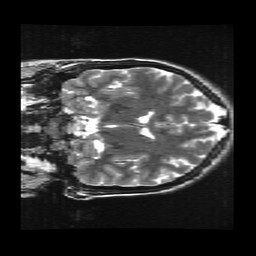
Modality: T2w
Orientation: coronal
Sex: female
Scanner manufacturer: ge
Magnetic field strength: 3 T
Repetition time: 5 s
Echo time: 0.1017 s